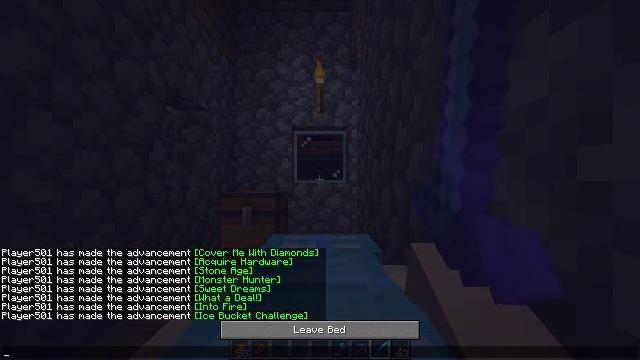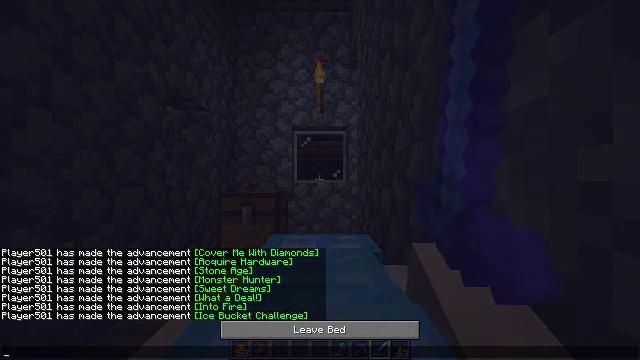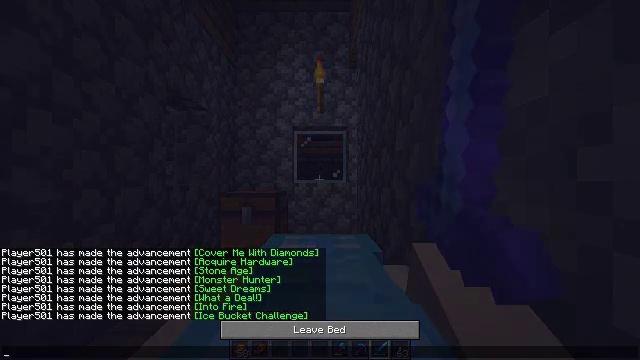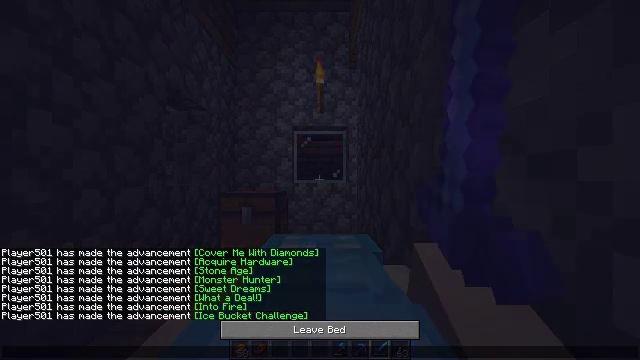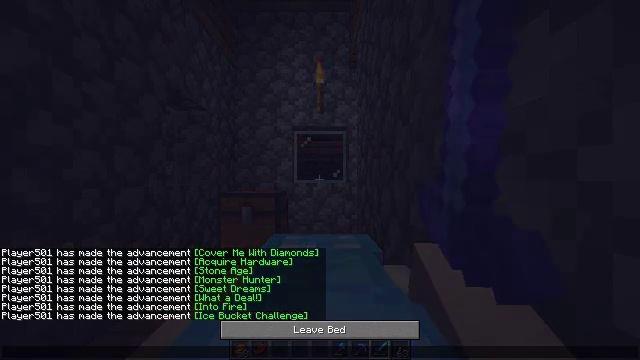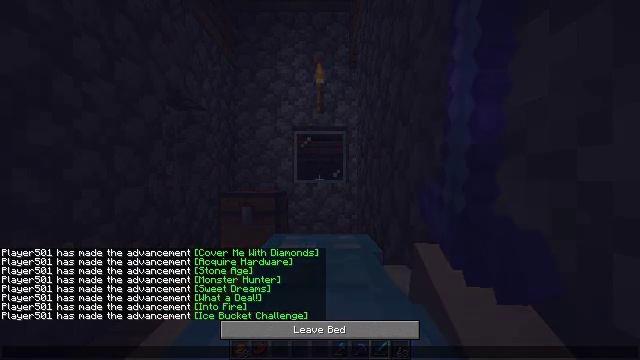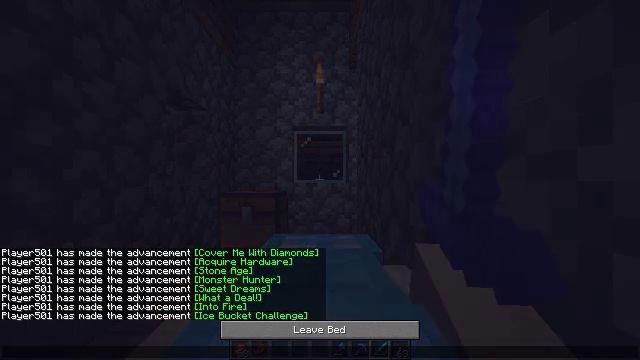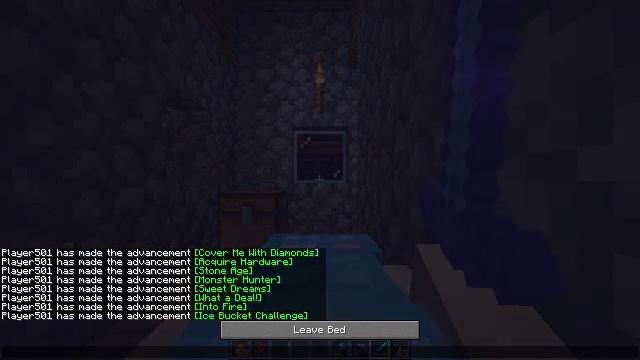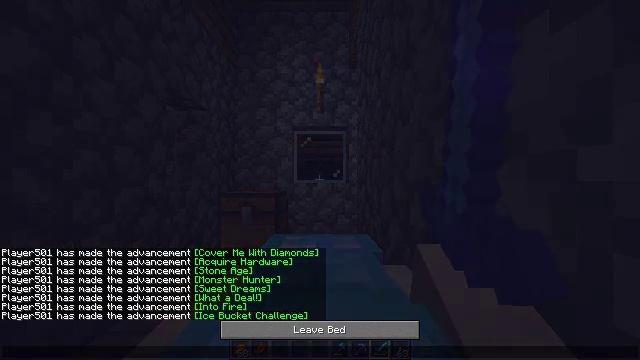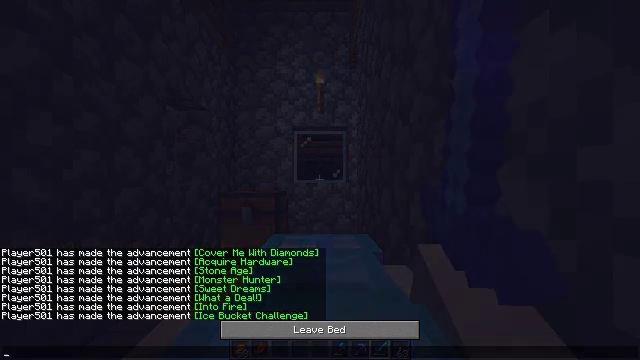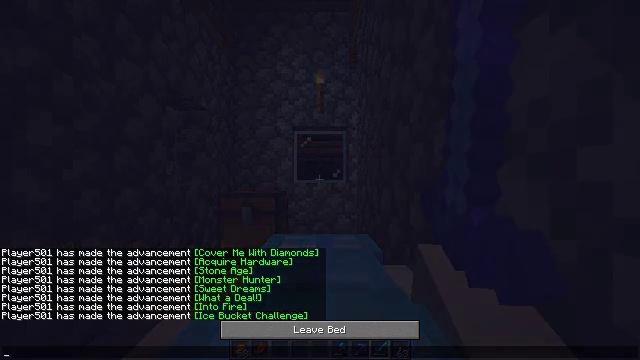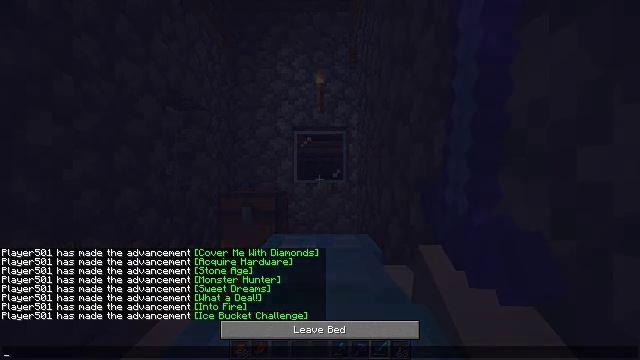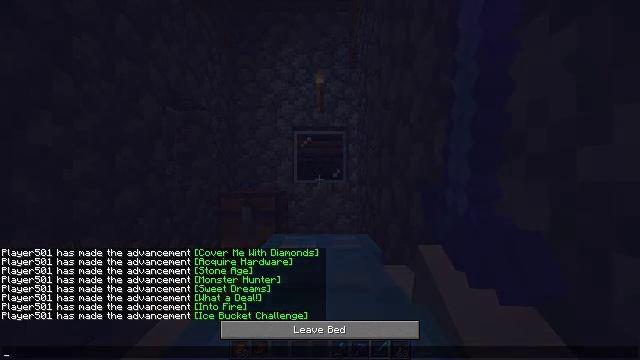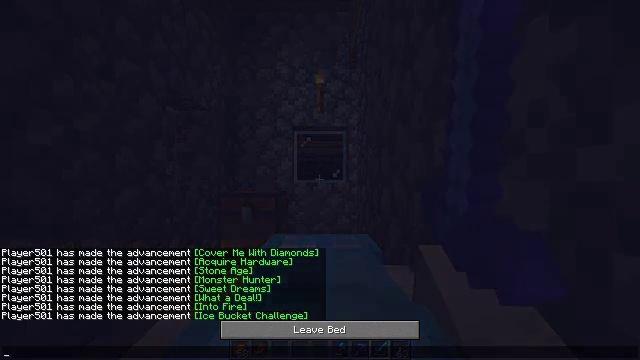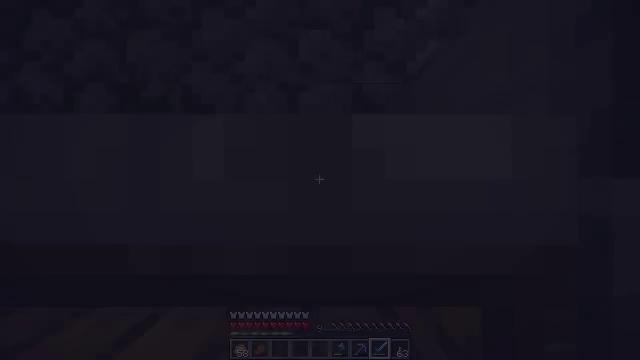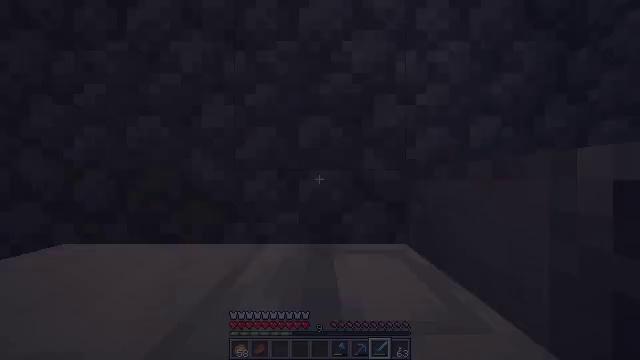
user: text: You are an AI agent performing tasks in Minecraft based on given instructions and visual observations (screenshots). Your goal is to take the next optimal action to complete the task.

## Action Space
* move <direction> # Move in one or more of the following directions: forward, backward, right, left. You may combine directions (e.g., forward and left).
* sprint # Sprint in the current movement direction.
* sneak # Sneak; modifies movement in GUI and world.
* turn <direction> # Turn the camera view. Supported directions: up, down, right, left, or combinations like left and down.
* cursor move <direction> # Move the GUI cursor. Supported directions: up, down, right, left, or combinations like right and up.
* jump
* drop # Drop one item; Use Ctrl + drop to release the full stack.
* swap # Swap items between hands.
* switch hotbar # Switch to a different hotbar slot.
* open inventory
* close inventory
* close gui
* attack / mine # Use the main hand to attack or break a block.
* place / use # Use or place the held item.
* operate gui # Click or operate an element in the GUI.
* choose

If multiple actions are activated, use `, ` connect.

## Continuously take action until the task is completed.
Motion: motion action
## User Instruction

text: Mine the chest to collect it.
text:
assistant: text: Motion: no_op
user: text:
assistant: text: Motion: no_op
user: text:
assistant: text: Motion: no_op
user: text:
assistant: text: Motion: no_op
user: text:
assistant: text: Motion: no_op
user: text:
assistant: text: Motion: no_op
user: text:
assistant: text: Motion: no_op
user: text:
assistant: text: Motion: no_op
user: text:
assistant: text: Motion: no_op
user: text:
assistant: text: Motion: no_op
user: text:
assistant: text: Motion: no_op
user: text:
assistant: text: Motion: no_op
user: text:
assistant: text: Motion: no_op
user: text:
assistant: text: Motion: no_op
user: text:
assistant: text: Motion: close gui
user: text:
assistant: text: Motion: no_op
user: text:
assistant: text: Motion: no_op
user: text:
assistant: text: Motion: no_op
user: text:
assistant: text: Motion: no_op
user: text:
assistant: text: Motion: no_op
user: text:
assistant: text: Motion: no_op
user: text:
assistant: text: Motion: no_op
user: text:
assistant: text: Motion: no_op
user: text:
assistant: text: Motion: no_op
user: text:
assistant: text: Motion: no_op
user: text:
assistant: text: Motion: no_op
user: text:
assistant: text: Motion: no_op
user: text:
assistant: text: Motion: no_op
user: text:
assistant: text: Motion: no_op
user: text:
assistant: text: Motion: no_op